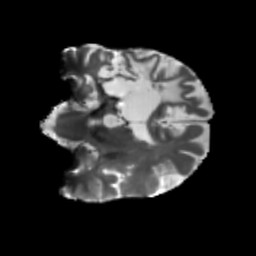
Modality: T2w
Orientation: coronal
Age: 57
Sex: male
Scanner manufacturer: siemens
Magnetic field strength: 3 T
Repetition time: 5.25 s
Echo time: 0.08 s